Field crop: tomato
Growth stage: 2
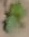
Species: solanum